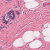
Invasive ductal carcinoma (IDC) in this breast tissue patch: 0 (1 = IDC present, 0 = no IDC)